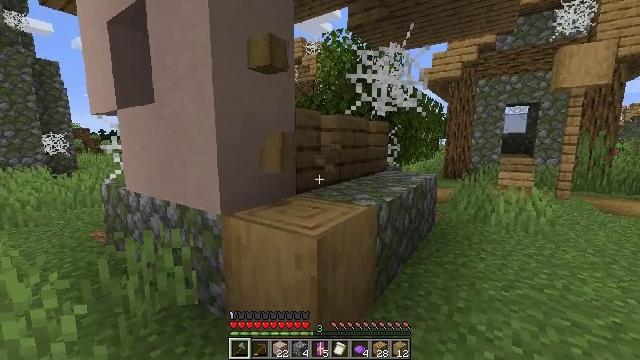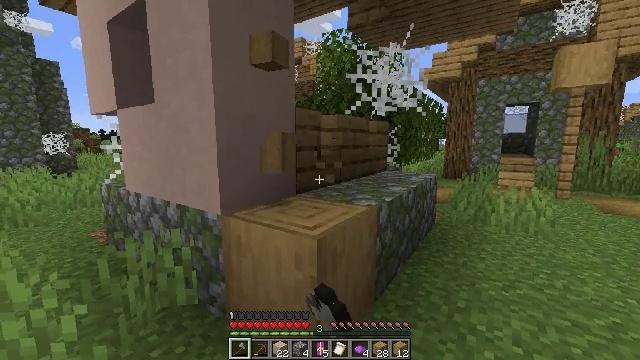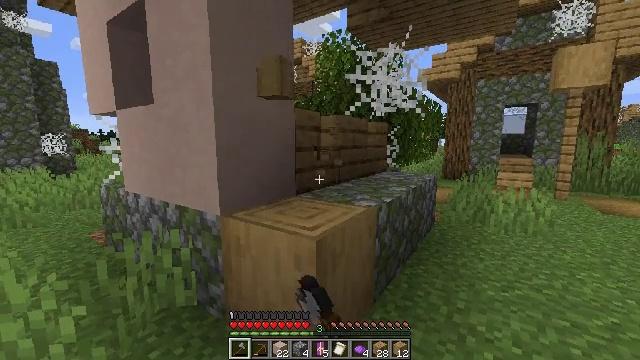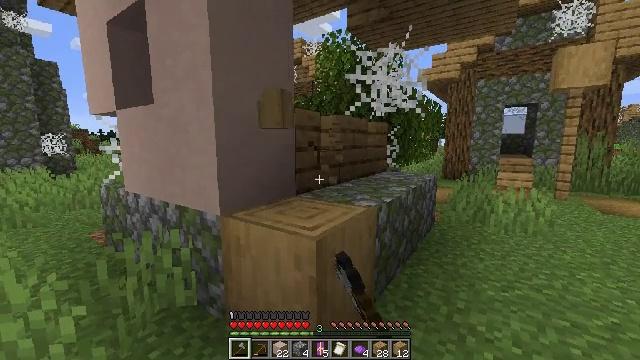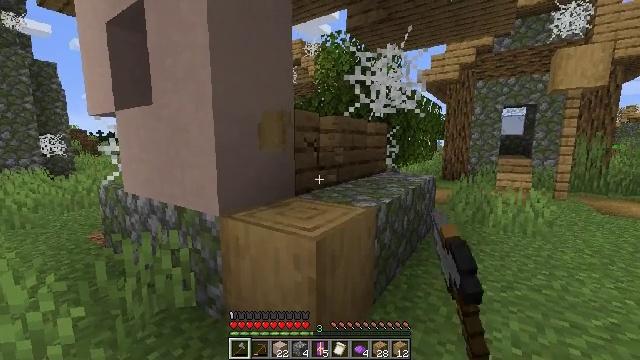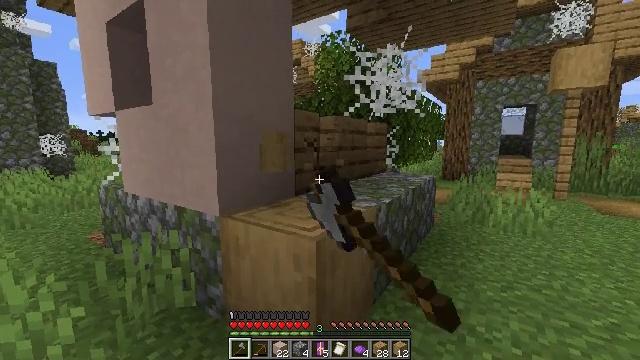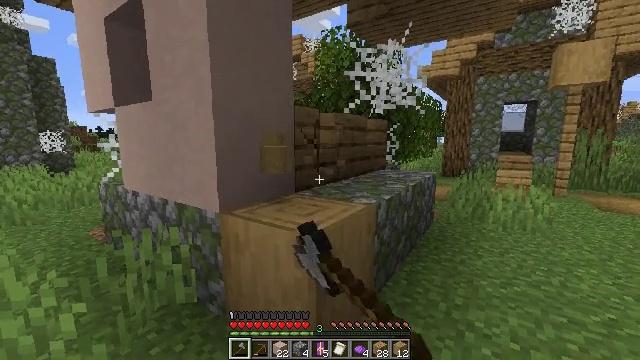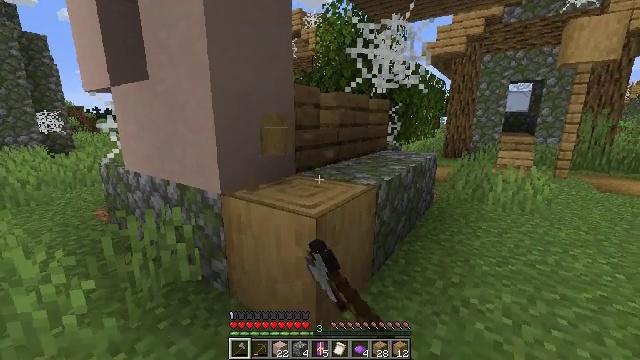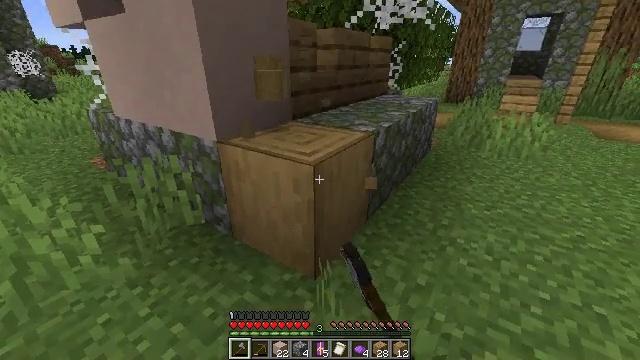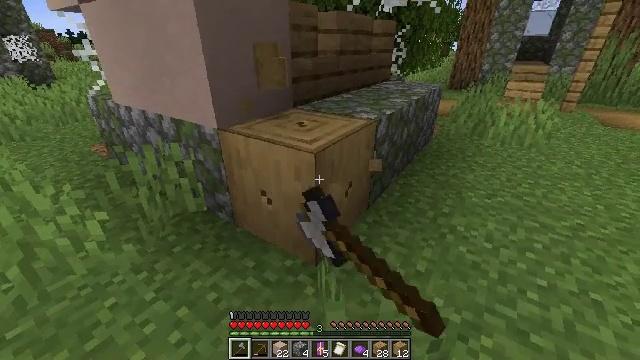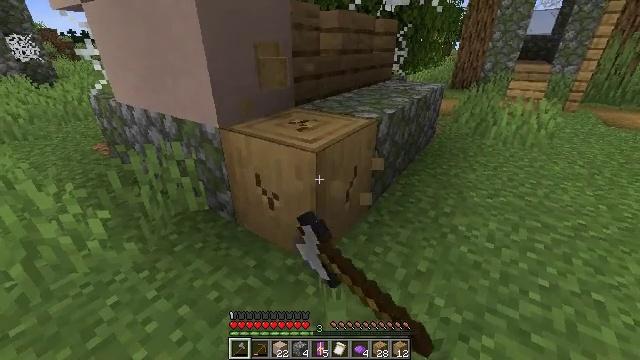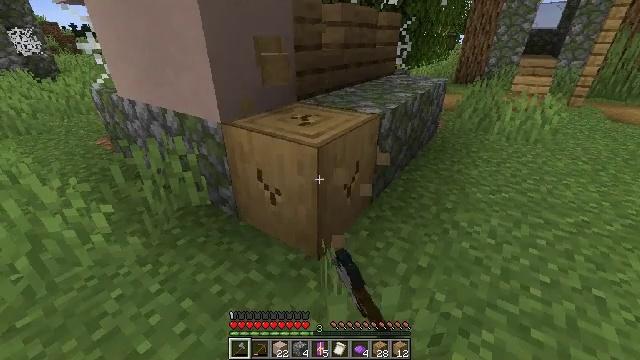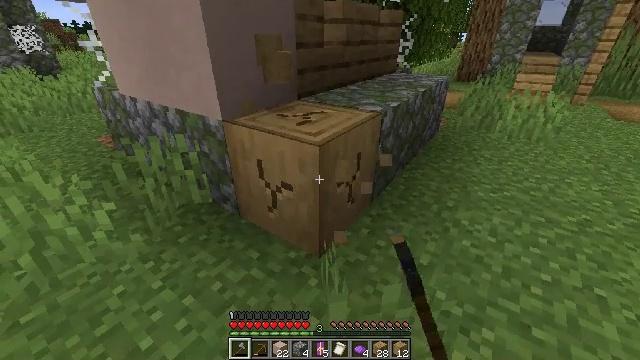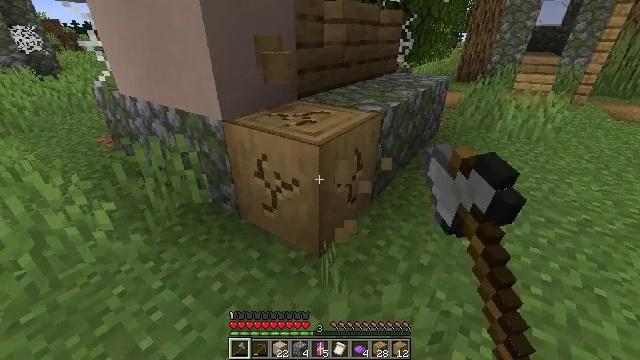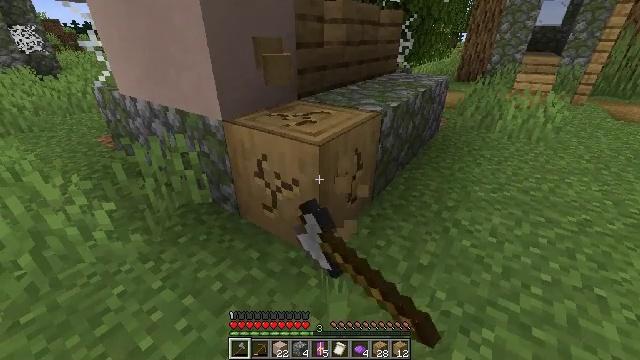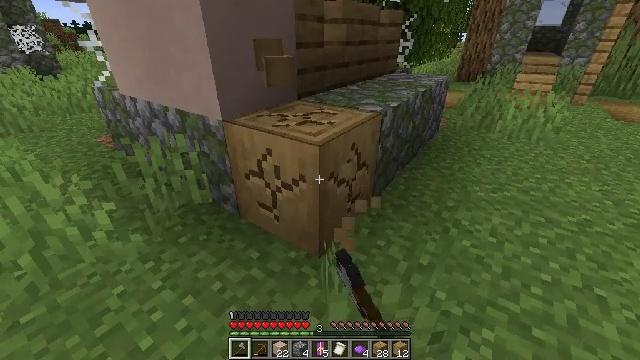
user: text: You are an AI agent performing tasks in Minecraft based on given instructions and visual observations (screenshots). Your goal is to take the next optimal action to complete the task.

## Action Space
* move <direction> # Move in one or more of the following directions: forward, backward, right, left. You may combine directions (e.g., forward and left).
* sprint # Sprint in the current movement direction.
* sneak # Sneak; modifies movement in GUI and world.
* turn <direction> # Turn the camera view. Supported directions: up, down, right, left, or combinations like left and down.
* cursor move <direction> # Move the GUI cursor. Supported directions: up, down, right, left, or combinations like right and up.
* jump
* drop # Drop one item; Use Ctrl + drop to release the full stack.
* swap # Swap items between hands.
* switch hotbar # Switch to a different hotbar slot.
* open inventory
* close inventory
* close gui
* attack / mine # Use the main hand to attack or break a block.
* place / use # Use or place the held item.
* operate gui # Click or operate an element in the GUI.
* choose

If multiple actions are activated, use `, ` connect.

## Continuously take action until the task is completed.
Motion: motion action
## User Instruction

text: Mine the stripped oak log.
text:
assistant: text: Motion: attack / mine
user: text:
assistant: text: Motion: attack / mine
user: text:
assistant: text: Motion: attack / mine
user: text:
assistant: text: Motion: attack / mine
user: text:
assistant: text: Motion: attack / mine
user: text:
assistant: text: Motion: attack / mine
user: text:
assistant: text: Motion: turn down, attack / mine
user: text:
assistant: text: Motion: turn down, attack / mine
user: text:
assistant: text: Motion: turn down, attack / mine
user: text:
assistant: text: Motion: attack / mine
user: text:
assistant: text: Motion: turn down, attack / mine
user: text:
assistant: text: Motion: attack / mine
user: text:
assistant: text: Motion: attack / mine
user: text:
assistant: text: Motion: attack / mine
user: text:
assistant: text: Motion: attack / mine
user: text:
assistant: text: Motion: attack / mine
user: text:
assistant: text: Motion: attack / mine
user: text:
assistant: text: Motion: attack / mine
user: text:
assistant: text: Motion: attack / mine
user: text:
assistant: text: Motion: attack / mine
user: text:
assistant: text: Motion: attack / mine
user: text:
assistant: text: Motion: attack / mine
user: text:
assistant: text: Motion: attack / mine
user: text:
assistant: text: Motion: attack / mine
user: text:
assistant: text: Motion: attack / mine
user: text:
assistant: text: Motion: attack / mine
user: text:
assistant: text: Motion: attack / mine